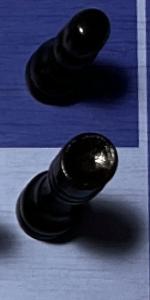
Label: Rook_Black